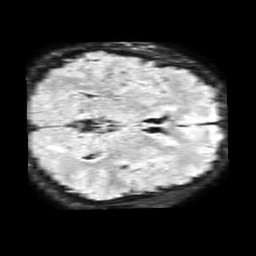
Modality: FLAIR
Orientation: axial
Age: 39
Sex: male
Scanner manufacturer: philips
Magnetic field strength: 1.5 T
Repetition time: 6 s
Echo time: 0.104 s